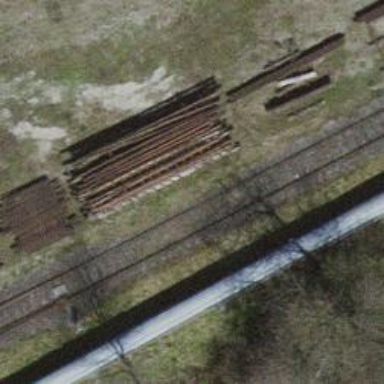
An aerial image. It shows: Abandoned railway spur with one track.